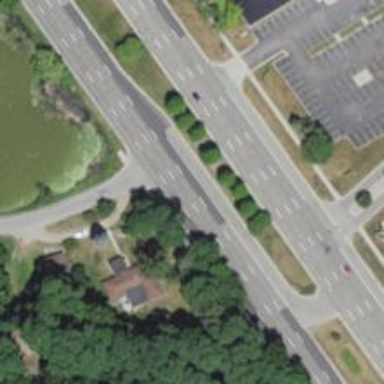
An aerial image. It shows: Primary link highway with asphalt surface.